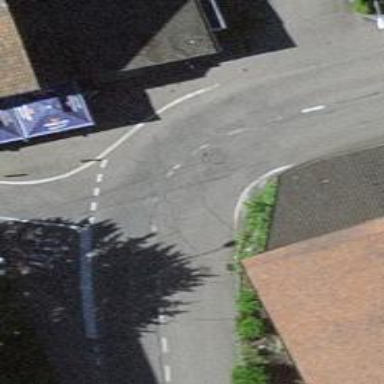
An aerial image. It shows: Residential road with asphalt surface.